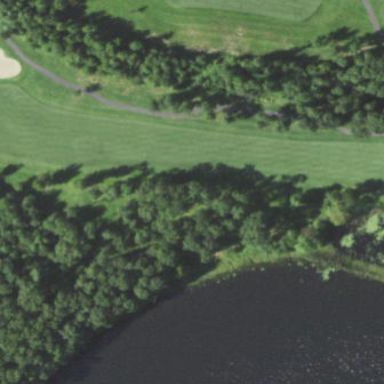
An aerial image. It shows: Golf fairway surrounded by grass.